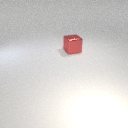
large red metal cube